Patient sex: F
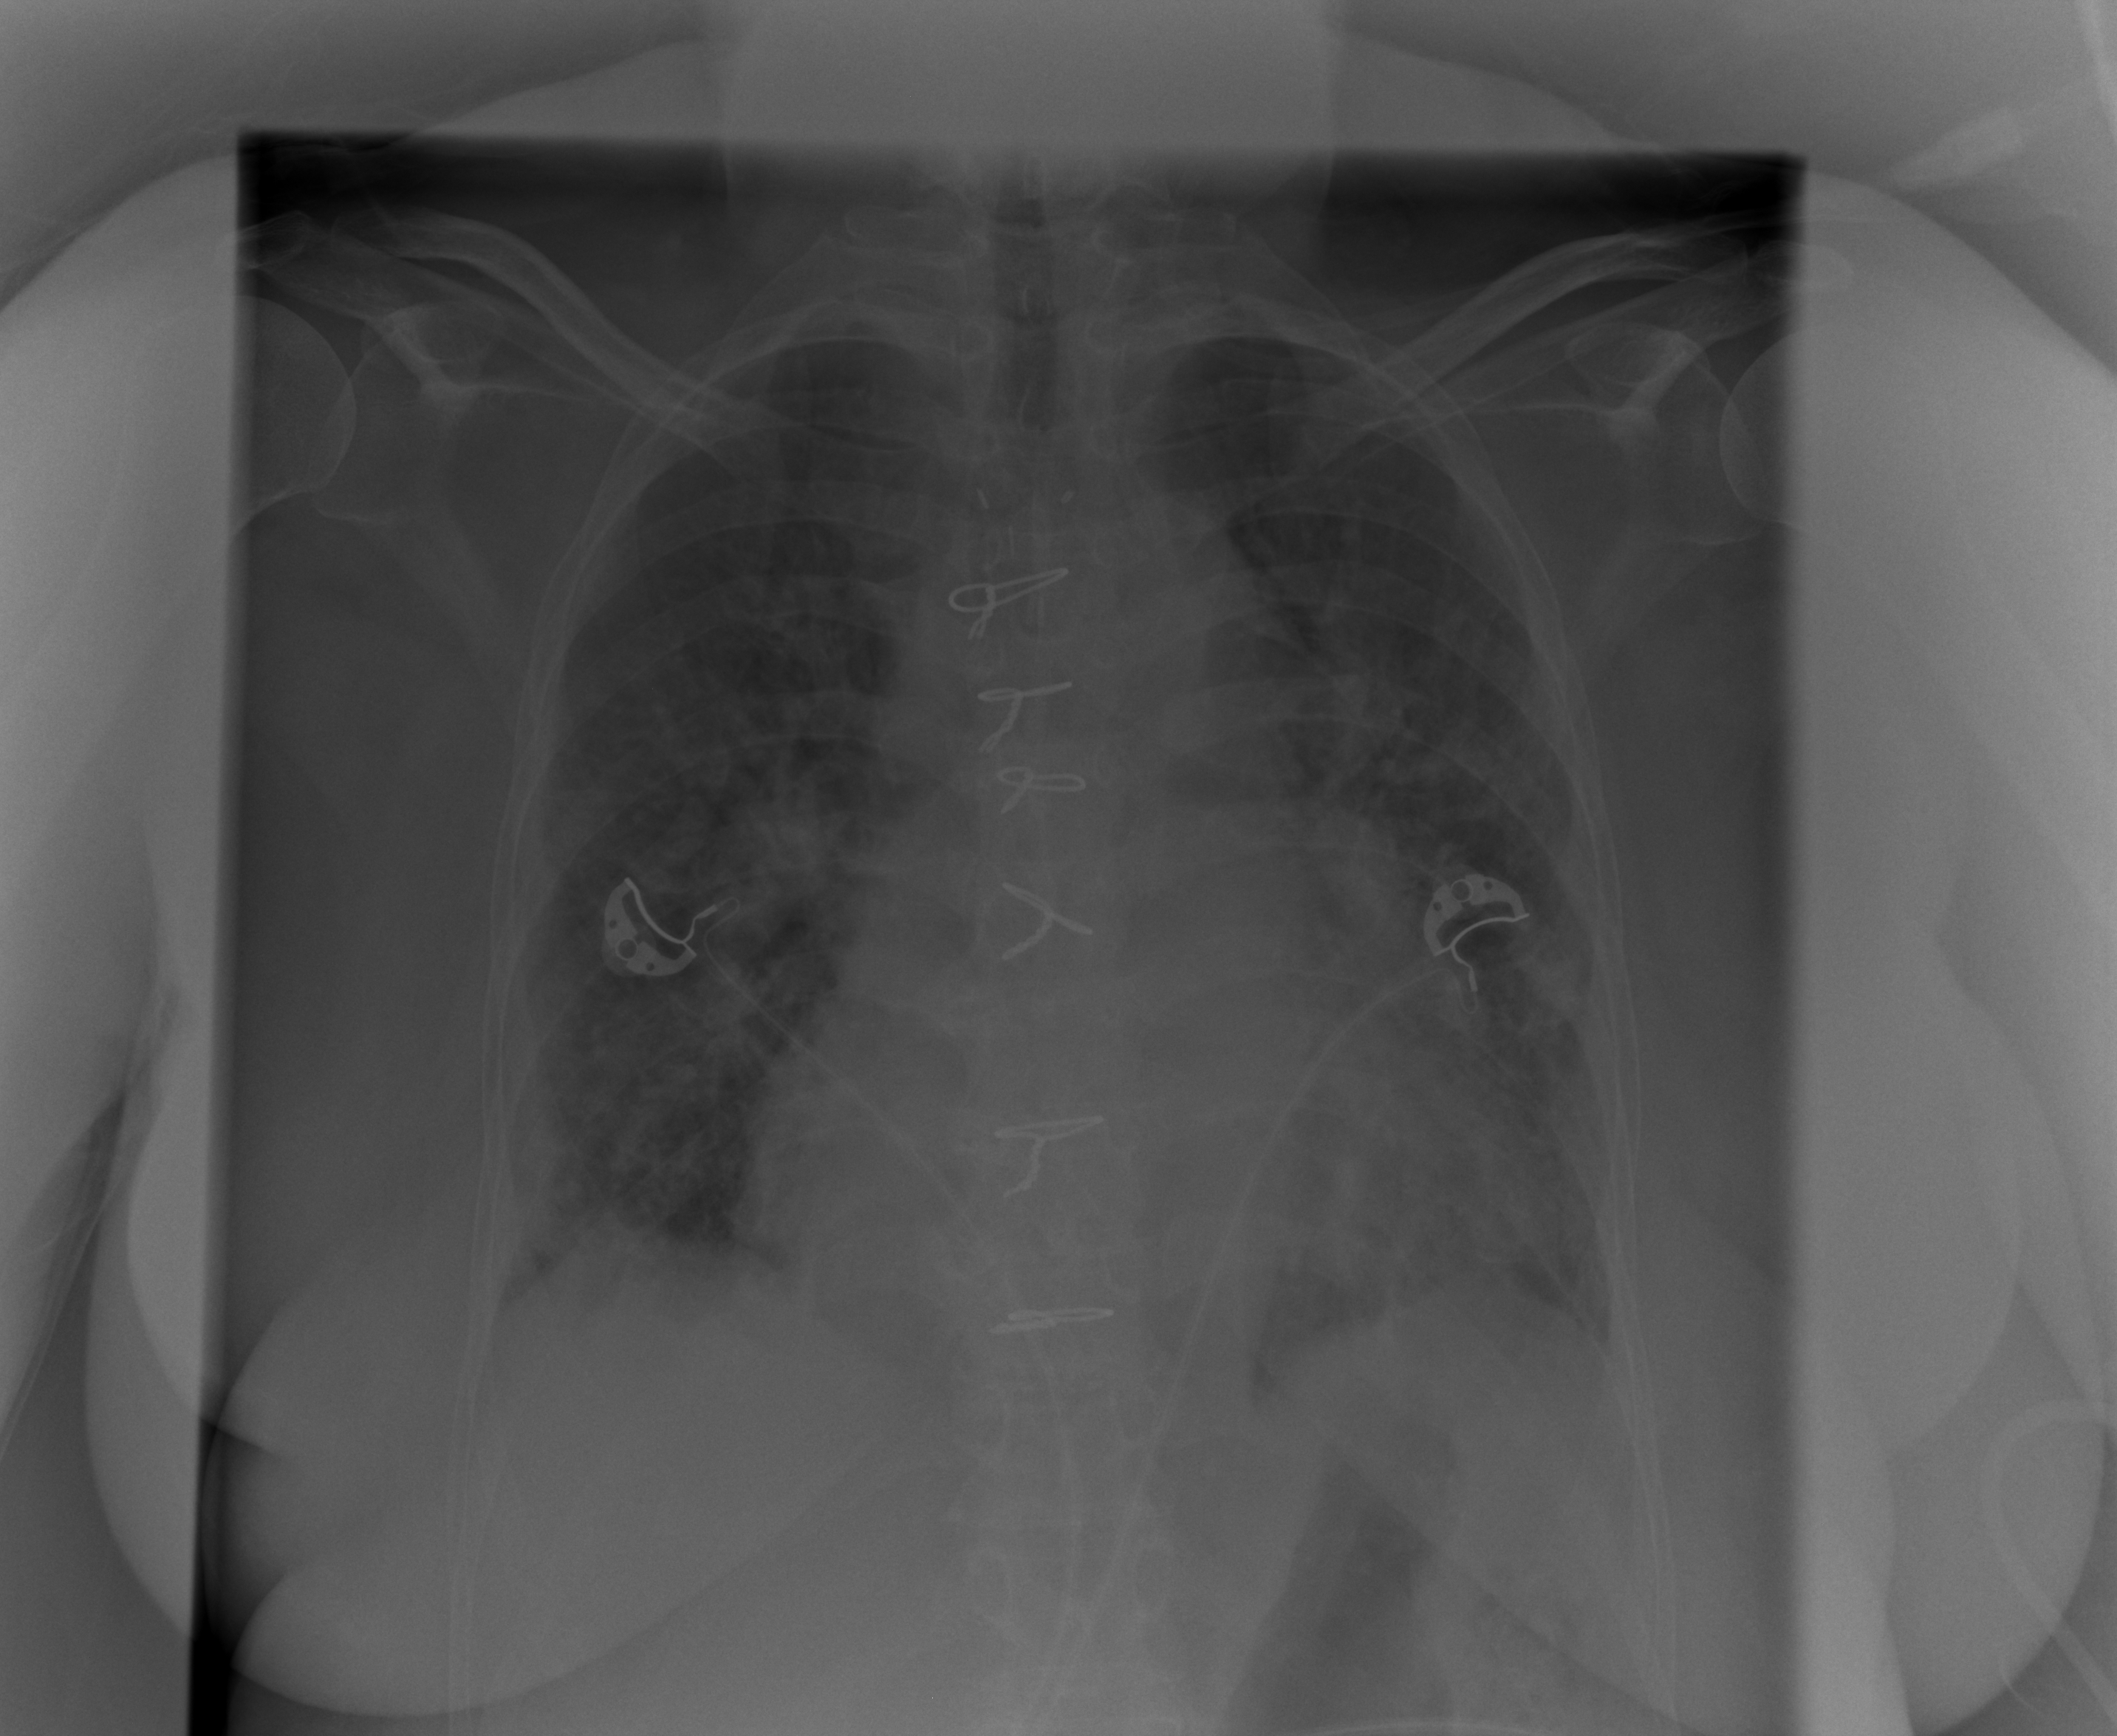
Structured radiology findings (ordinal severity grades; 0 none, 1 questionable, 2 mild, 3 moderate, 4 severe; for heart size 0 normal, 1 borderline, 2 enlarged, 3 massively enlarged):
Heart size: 1
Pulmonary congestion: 3
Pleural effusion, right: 2
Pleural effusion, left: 0
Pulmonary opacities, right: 4
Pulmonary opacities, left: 4
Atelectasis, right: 3
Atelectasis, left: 3